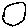
Label: circle